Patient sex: M
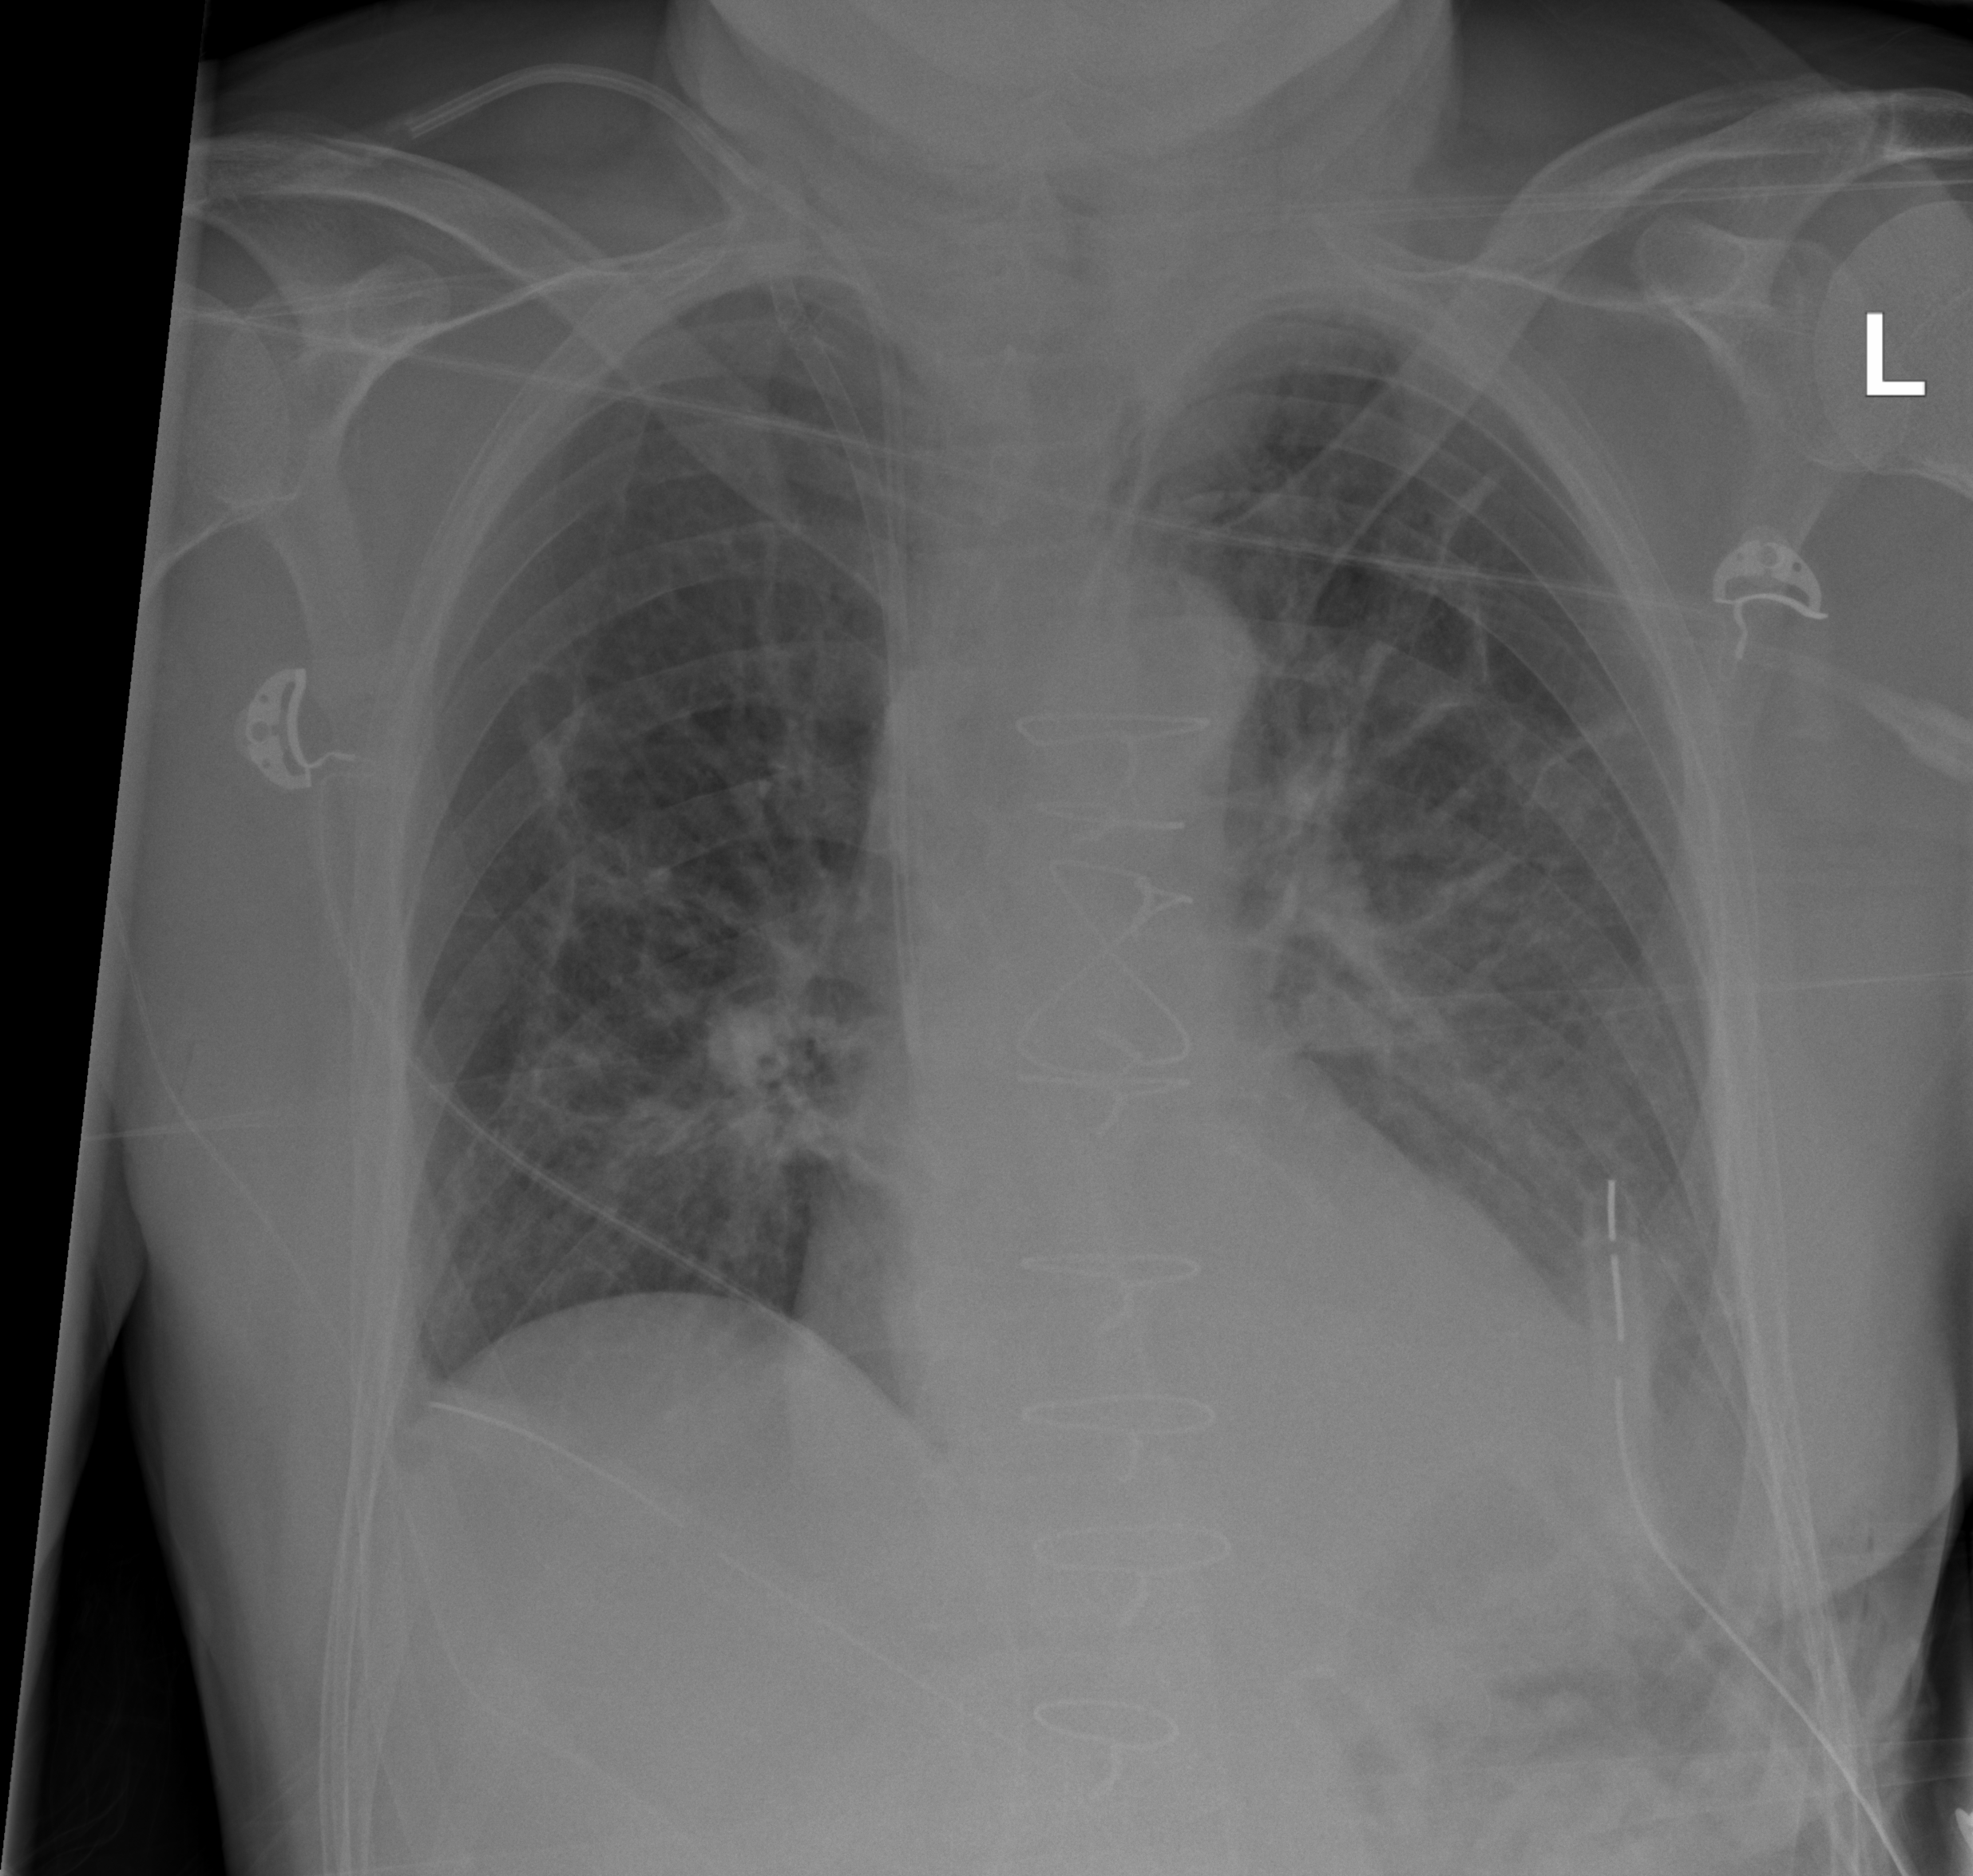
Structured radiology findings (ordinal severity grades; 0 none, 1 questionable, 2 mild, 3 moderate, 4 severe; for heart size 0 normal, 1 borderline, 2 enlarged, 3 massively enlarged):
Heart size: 1
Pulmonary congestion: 2
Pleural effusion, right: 2
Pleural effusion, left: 2
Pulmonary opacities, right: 2
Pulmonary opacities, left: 2
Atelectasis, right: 2
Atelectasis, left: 2